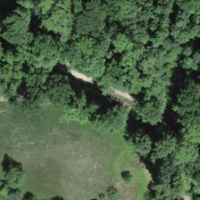
EUNIS habitat code: 41
Species observed at this site:
Geranium robertianum